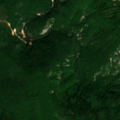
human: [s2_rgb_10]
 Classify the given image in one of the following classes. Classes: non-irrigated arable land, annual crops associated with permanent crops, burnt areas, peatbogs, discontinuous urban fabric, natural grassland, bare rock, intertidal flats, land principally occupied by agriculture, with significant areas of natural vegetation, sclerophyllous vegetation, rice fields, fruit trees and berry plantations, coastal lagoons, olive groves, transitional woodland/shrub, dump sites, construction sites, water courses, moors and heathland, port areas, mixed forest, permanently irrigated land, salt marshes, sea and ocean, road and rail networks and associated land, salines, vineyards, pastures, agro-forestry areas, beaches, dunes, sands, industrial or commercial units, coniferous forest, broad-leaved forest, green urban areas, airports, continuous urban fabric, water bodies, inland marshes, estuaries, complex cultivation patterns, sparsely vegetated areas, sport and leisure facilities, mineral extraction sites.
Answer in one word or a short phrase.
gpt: complex cultivation patterns, broad-leaved forest, transitional woodland/shrub